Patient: sex F, age 58
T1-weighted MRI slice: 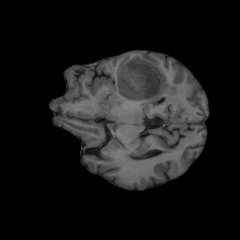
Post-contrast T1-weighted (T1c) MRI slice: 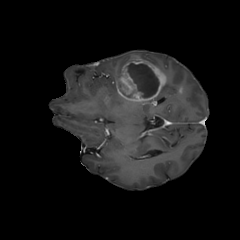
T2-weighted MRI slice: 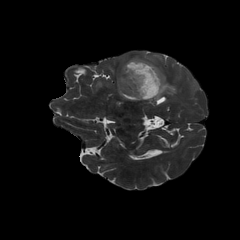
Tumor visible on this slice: yes
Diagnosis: Glioblastoma, IDH-wildtype
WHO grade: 4